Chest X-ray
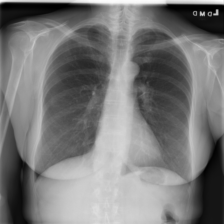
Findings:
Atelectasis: negative
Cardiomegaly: negative
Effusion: negative
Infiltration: negative
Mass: negative
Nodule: negative
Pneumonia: negative
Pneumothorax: negative
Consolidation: negative
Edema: negative
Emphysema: negative
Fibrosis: negative
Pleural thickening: negative
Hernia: negative